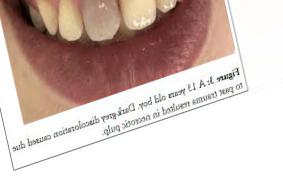
Condition: Tooth Discoloration